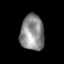
Tissue: skin
Cell type: Epithelial cells
Senescence score: 0.2801
Nuclear area (px): 828
Mean DAPI intensity: 139.714